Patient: sex F, age 53
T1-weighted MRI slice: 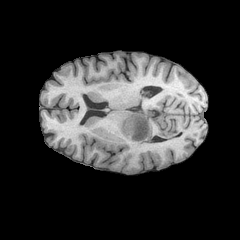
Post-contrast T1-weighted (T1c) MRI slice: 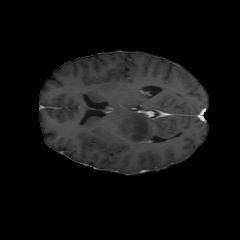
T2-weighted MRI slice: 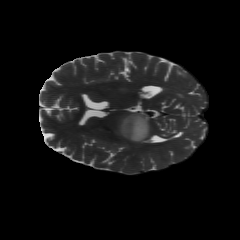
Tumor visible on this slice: yes
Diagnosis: Astrocytoma, IDH-wildtype
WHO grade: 3